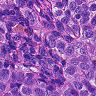
Metastatic tissue present: yes